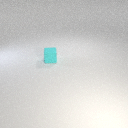
small cyan rubber cube